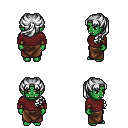
a pixel art fantasy rpg character, female body template, orc, green skin, maroon long-sleeve shirt, robe skirt, white princess hairstyle, cloth bracers, four views (front, back, left, right), 2x2 character sprite sheet, small pixel art, hard edges, no anti-aliasing